Question: This is suppose to be pretty straight forward and is driving me mad!
I'm trying to upload a file in PHP and writing the file to MySQL as a blob.
Problem is that the site throws a "Undefined index" all the time when I'm trying to use the
$_FILES['file']['tmp_name'] property.
Here is my code :
'''
<head>
<title>Upload Worksheet</title>
</head>
<body>
<form action="index.php" method="POST" enctype="multipart/form-data">
<input type="hidden" name="MAX_FILE_SIZE" value="2000" />
File :
<input type="file" name"file" id="file"><input type="submit" value="Upload">
</form>
<?php
//connect to db
mysql_connect("localhost","root","") or die(mysql_error());
mysql_select_db("autoedi") or die(mysql_error());
//file properties
$file = $_FILES['file']['tmp_name'];
if(!isset($file))
echo "Please choose a file.";
else {
$uploadfile = addslashes(file_get_contents( $_FILES['file']['name']));
$uploadfilename = addslashes($_FILES['file']['tmp_name']);
}
?>
</body>
'''
This is what the error message looks like :

I haven't even gotten to the database side, as I can't get past this stage.
I'm a PHP noob, so any help would be greatly appreciated!
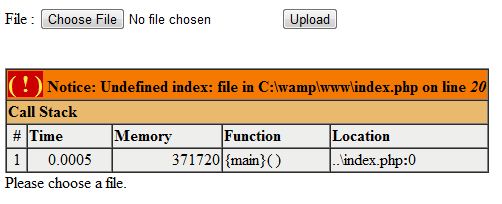
Answer: You recieve that error message because the form is not sent, yet. When you hit the upload button, the form is sent to your server and PHP populates the $_POST and $_FILES array with data. However, the arrays are empty until that point. It is therefore good practice to check whether or not your data is set, like so:
'''
if (isset ($_POST['upload']))
{
// upload logic here
if(!isset($_FILES['file']) || ($_FILES['file']['tmp_name'] == ''))
echo "Please choose a file.";
else {
$uploadfile = addslashes(file_get_contents( $_FILES['file']['name']));
$uploadfilename = addslashes($_FILES['file']['tmp_name']);
}
}
'''
This assumes you have a submit button named "'upload'".